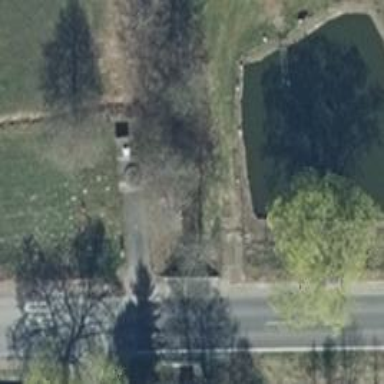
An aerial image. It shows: There is tunnel.